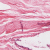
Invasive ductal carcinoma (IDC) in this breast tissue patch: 0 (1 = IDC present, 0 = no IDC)